Interaction volume radius: 10 \u00c5
Interaction volume height: 30 \u00c5
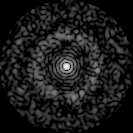
Disorder parameter: 0.8386